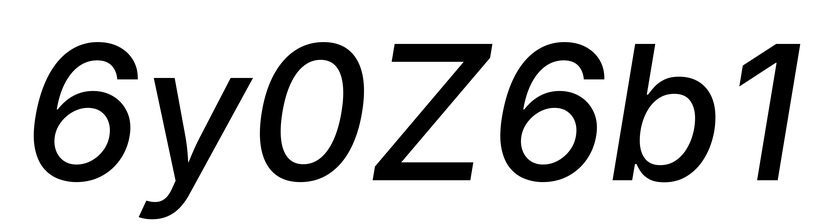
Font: Inter-Italic_Medium_Italic